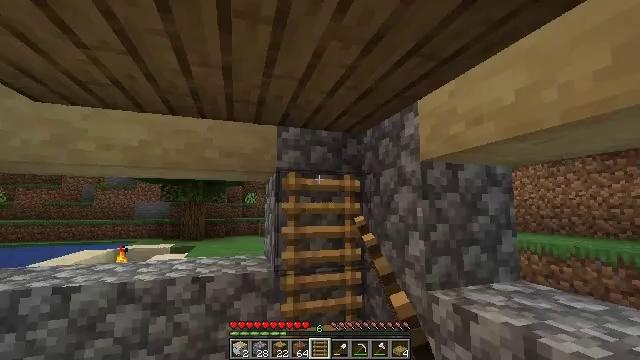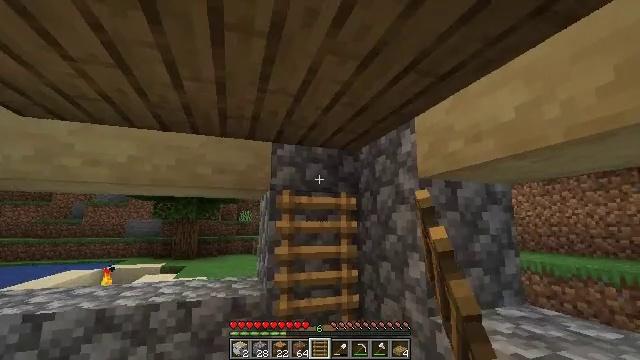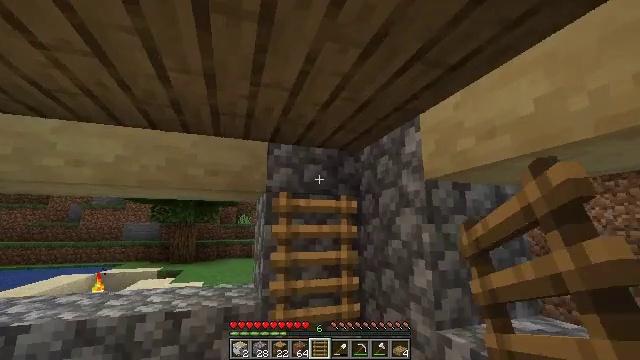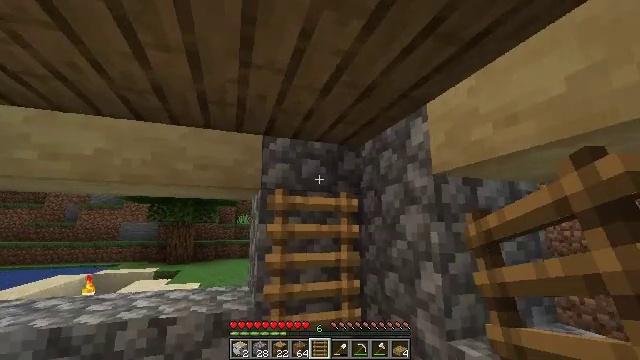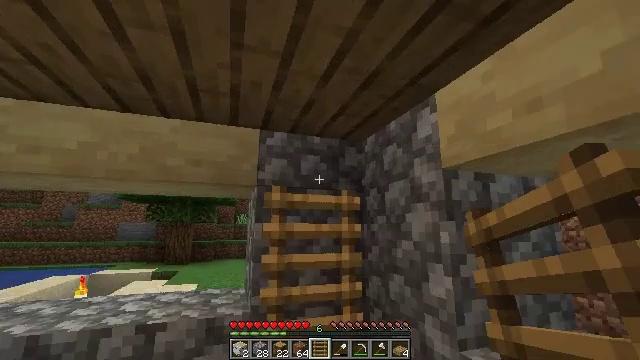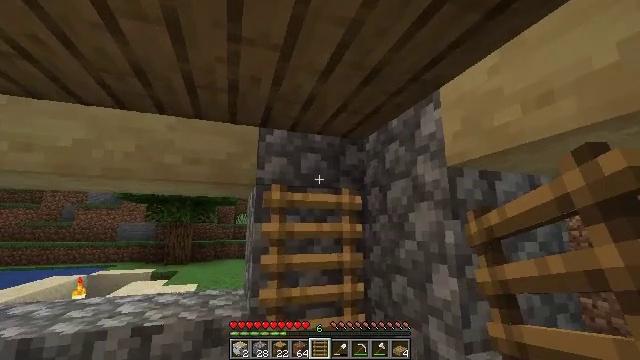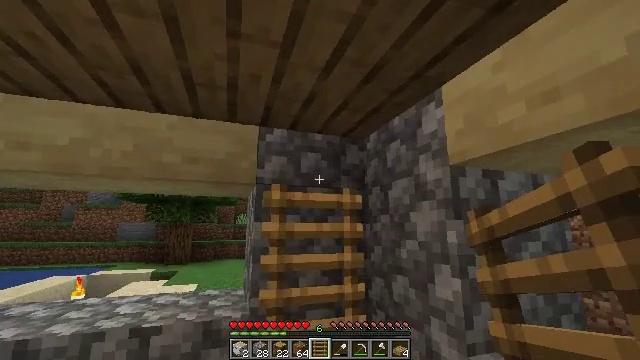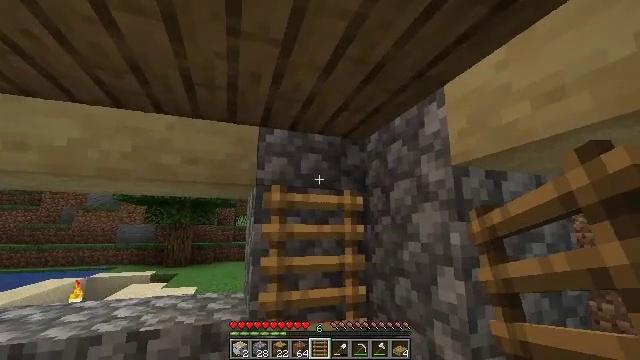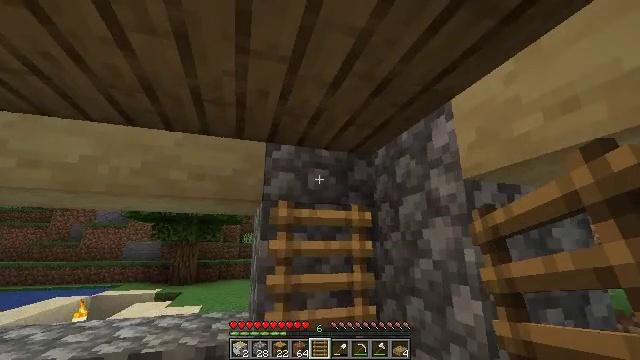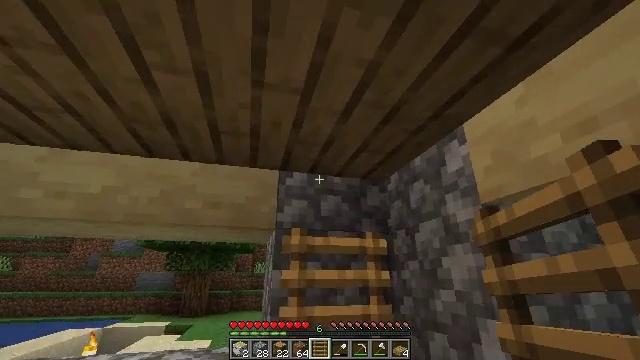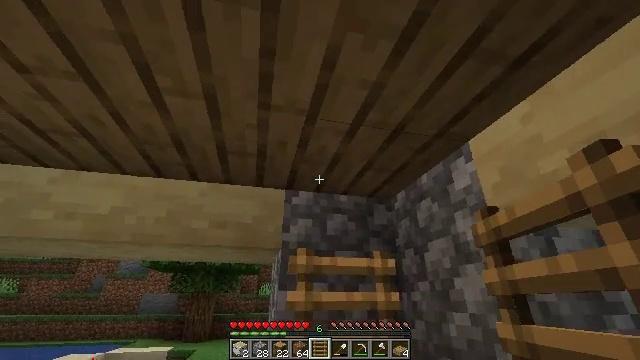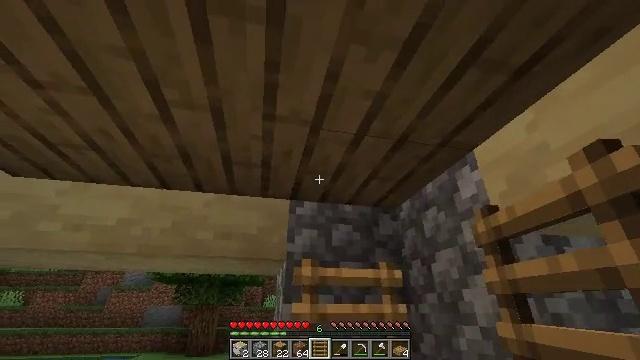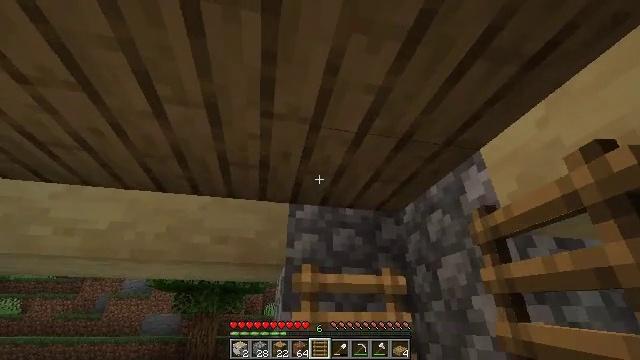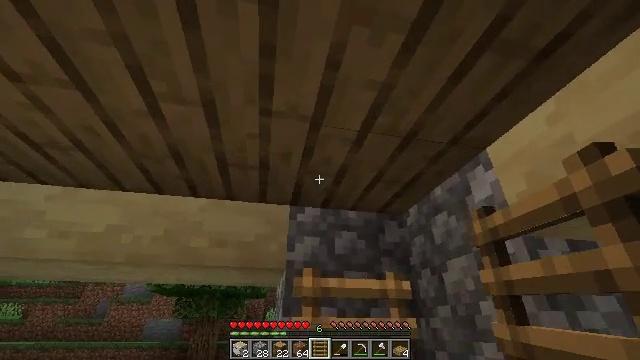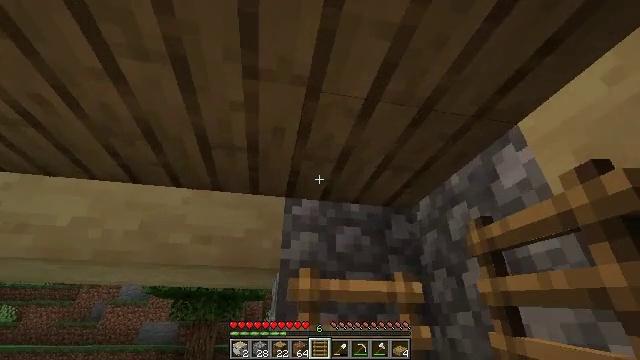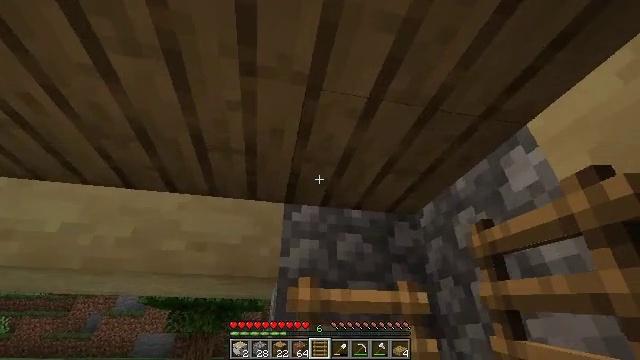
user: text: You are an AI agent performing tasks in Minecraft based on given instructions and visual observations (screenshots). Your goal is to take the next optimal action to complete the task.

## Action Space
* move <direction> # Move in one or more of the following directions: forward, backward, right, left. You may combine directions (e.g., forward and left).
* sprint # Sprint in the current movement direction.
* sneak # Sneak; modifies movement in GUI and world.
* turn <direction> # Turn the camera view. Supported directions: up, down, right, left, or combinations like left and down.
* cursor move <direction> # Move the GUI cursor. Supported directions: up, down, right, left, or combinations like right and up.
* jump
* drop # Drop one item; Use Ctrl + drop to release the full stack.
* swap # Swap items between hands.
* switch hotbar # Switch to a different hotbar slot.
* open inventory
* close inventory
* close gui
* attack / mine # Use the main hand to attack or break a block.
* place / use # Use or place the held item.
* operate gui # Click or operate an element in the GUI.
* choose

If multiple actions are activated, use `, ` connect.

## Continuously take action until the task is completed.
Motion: motion action
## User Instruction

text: Reclaim the oak slab from a structure.
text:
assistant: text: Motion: move forward, turn up
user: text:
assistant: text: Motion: move forward
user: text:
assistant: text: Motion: move forward
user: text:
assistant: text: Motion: no_op
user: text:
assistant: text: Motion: no_op
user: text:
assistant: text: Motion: no_op
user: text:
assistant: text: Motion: no_op
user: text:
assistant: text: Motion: turn left and up
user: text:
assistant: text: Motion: turn left and up
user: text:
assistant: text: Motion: turn left and up
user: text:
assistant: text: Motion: turn left and up
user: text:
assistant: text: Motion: move forward, turn up
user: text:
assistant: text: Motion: move forward
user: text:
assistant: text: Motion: move forward
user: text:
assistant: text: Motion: move forward, turn up
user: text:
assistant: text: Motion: move forward, turn up
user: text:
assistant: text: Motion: turn up
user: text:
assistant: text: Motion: turn up
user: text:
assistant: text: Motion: turn up
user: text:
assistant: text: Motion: turn up
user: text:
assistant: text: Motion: turn up
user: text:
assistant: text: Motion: no_op
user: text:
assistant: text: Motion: no_op
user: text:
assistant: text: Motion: turn up
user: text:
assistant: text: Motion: turn up
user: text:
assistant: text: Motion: no_op
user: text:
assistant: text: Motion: no_op
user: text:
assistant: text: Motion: no_op
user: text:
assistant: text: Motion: no_op
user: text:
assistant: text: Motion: no_op